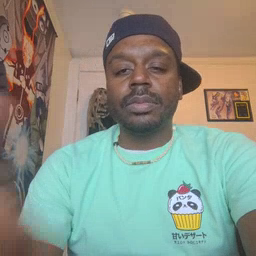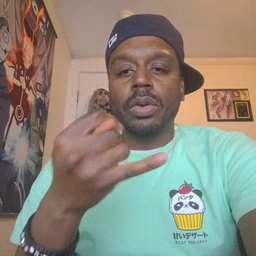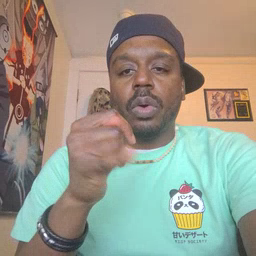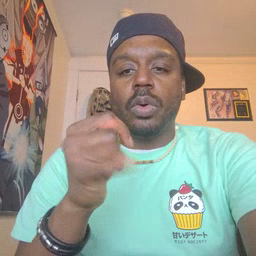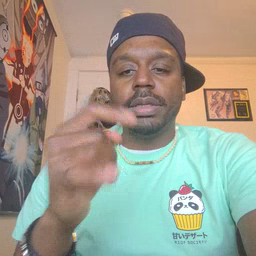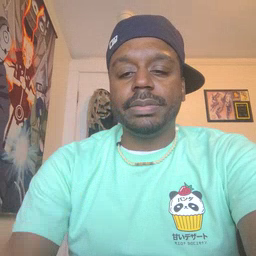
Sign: toy